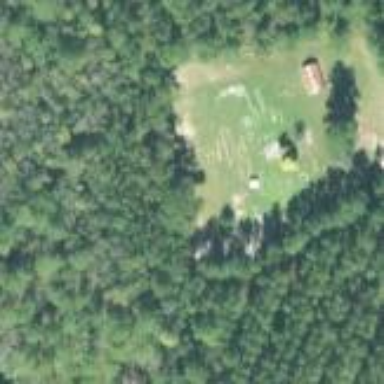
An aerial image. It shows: Cemetery.